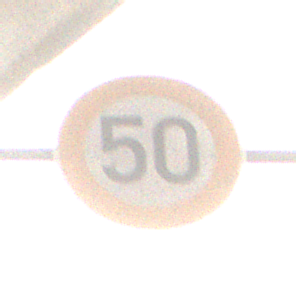
Verkehrszeichen: Geschwindigkeit50
Umgebung: Roofed, Suburban
Tageszeit: SunriseSunset
Wetter: Clear
Licht: Natural
Jahreszeit: NotSpecified
Kontrast: MediumContrast